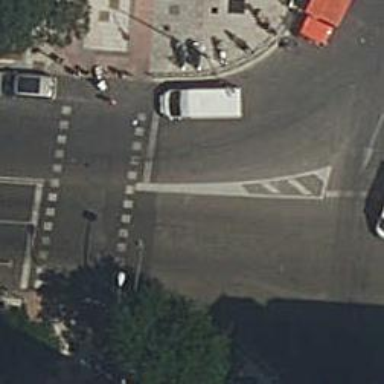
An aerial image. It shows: Road with traffic signals.